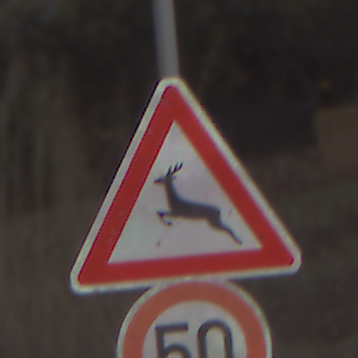
Verkehrszeichen: WildwechselRechts
Zusatzzeichen unten: Geschwindigkeit50
Umgebung: Outdoor, Suburban
Tageszeit: SunriseSunset
Wetter: Clear
Licht: Natural
Jahreszeit: NotSpecified
Kontrast: LowContrast